Question: Hi i have an issue with the preview images in my slide show:
html:
'''
<ul runat="server" id="MyShel" class="pslides">
</ul>
'''
aspx.cs:
'''
DataTable objdt = new DataTable();
string query = "select * from SixtyDayImages where UserId='" + UserId + "';";
SqlDataAdapter objda = new SqlDataAdapter(query, objcon);
objcon.Open();
objda.Fill(objdt);
objcon.Close();
StringBuilder objstring = new StringBuilder();
if (objdt.Rows.Count > 0)
{
for (int i = 0; i < objdt.Rows.Count; i++)
{
objstring.Append("<li><img src="" + objdt.Rows[i]
["ImageUrl"].ToString() + "" width="400" height="600" /></li>");
}
MyShel.InnerHtml = objstring.ToString();
}
'''
image path is along the lines of '"~\SixtyDayImage\image.jpg"'
below is a snap shot where showing the desired result. i want to bind all the image paths from db, as above.

For some reason, my image urls are currently not working. How can I solve this?
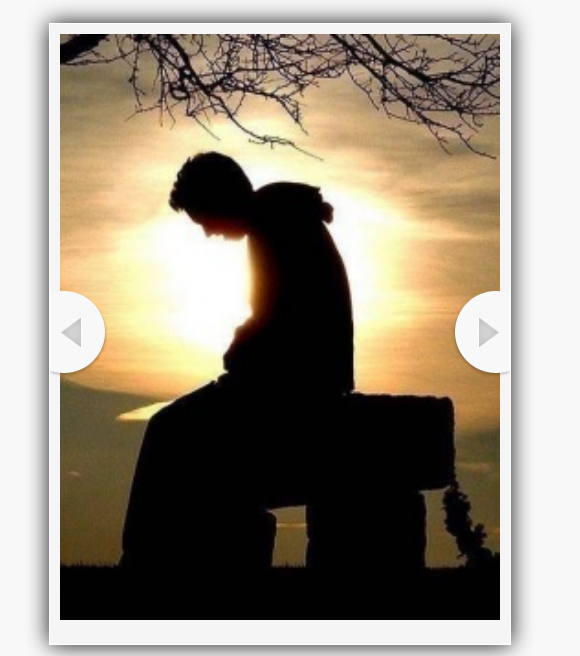
Answer: On your page, are your image urls rendering with the tilde (~) in them? Those tilde tags only generate a relative path on the server, not on the client side. If they are coming out of db like that, try replacing the line where you generate the image URL with:
'''
objstring.Append("<li><img src="" + objdt.Rows[i]
["ImageUrl"].Replace("~","").ToString() + "" width="400" height="600" /></li>");
'''
this will strip the tilde, but you will need to make sure that the resulting path is correct relative to your site root.